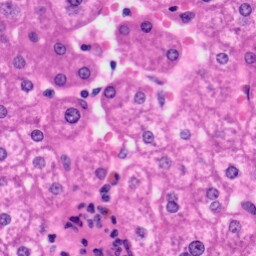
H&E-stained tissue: Liver